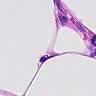
Metastatic tissue present: no